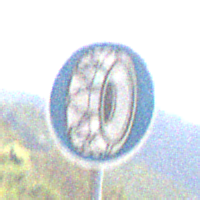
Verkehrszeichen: SchneekettenVorgeschrieben
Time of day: MorningAfternoon
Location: Outdoor (RoadRail)
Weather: PartlyCloudy
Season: NotSpecified
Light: Natural